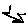
Label: star